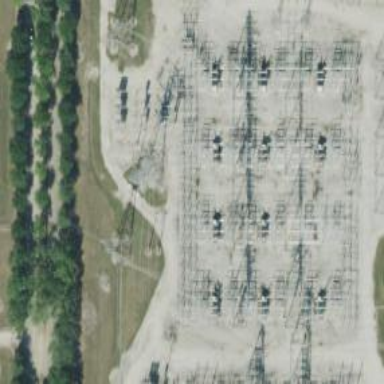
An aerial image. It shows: Switch for power supply.